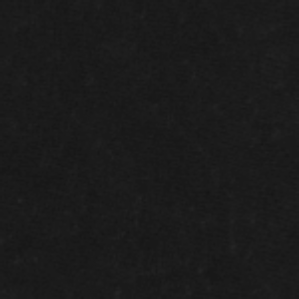
Label: frost